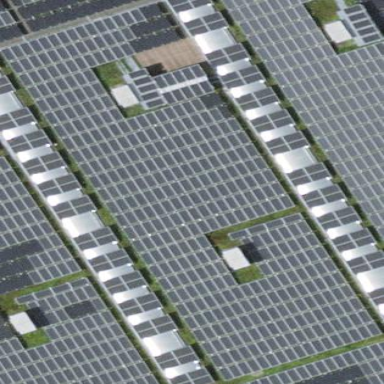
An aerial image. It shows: Solar photovoltaic panel generator.